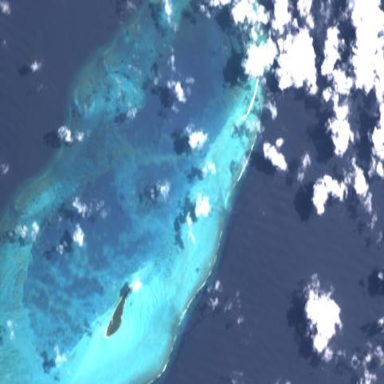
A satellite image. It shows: Atoll in the ocean.